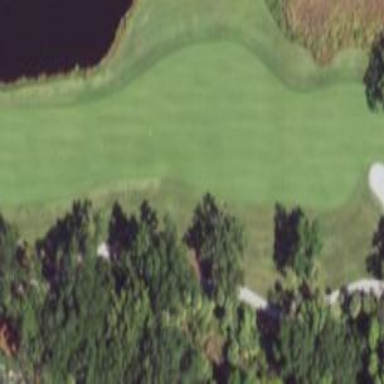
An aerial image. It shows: Well-maintained grassy area designated as golf fairway.